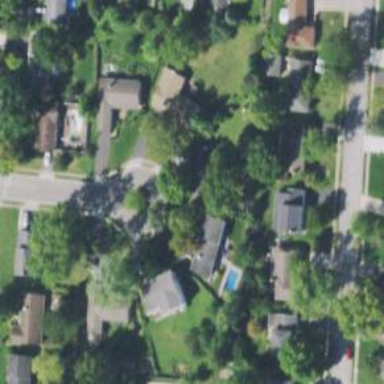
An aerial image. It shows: Residential driveway serving as service road.